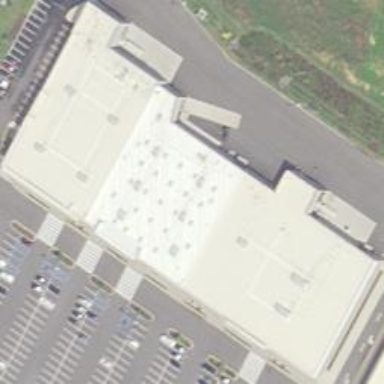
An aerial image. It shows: Retail building.